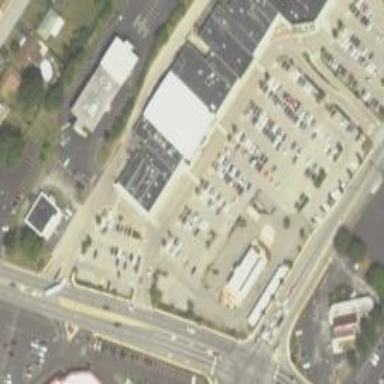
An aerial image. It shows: Supermarket.